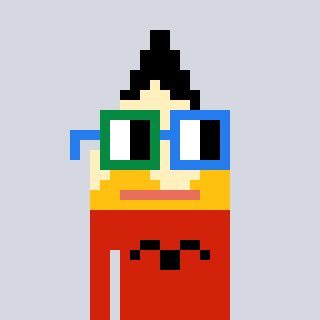
a pixel art character with square green and blue glasses, a pencil-shaped head and a red-colored body on a cool background